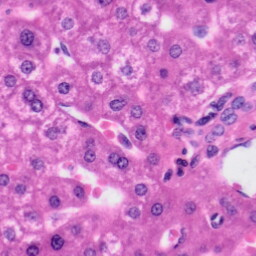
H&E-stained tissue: Liver